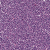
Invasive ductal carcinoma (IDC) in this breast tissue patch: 1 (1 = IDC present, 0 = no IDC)